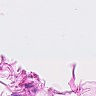
Metastatic tissue present: no